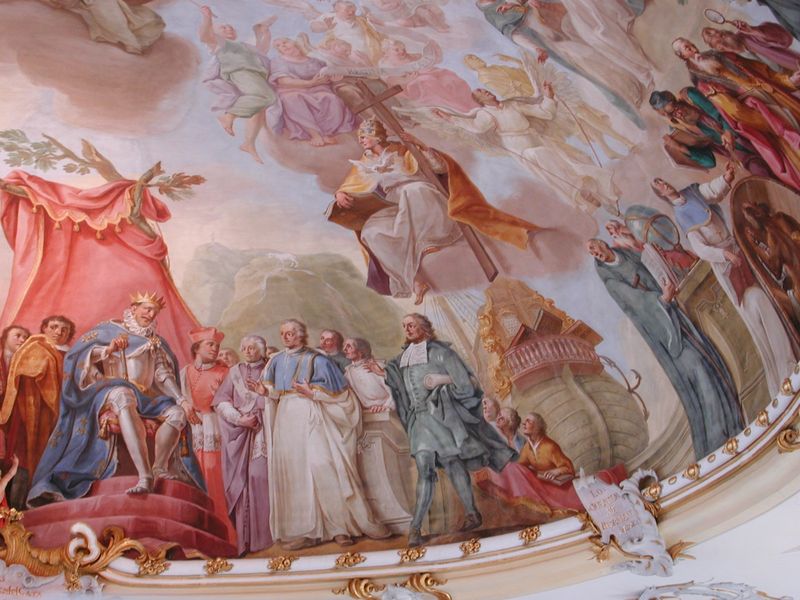
Titel: Deckenbilder in der Bibliothek von Bad Schussenried
Künstler: Franz Georg Hermann
Standort: Bad Schussenried, St. Magnus und Maria (EU - D - BW)
Schlagwörter: baum, berg, blau, gemälde, gott, himmel, mann, weiß, menschen, haar, männer, rot, malerei, bart, samt, gelehrte, spiegel, vorhang, kirche, gewand, gold, decke, krone, rosa, seide, engel, schiff, schrift, fels, kuppel, bischof, könig, papst, stuck, stufen, pink, kreuz, religion, herrscher, gelehrter, fresko, globus, fresco